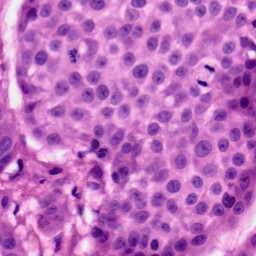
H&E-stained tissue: Skin